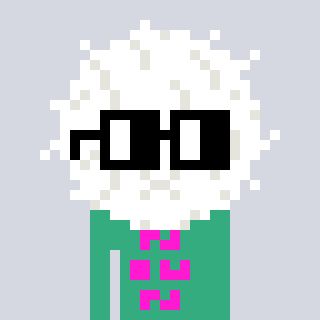
a pixel art character with square black glasses, a cottonball-shaped head and a teal-colored body on a cool background